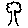
Label: tree